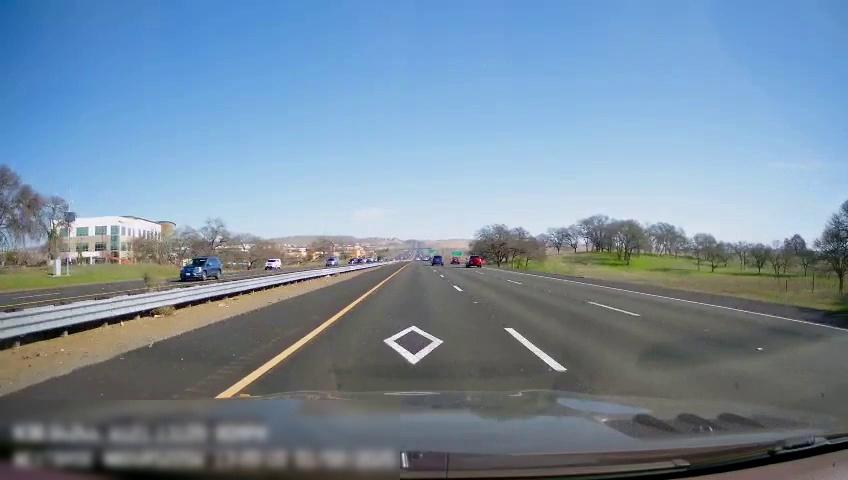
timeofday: Day
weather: Sunny
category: Drivable Space
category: Drivable Space
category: Vehicles | SUV
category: Vehicles | Truck
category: Vehicles | SUV
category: Vehicles | Car
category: Vehicles | Car
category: Lanes | Opposite Lane
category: Lanes | Opposite Lane
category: Lanes | Current Lane
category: Lanes | Current Lane
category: Lanes | Alternate Lane
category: Lanes | Alternate Lane